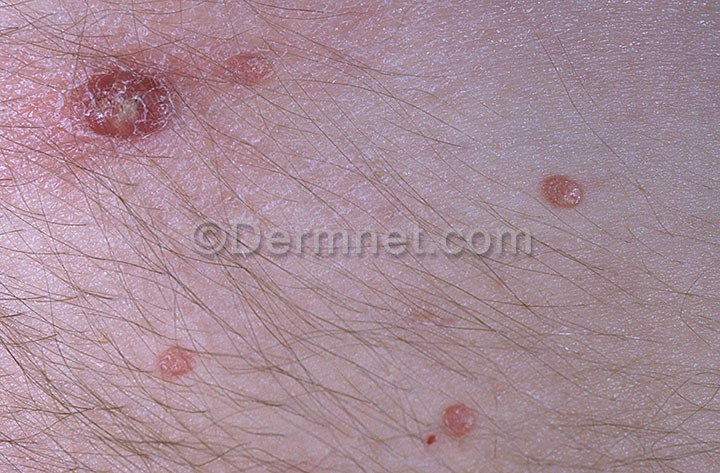
Disease: Herpes HPV and other STDs Photos